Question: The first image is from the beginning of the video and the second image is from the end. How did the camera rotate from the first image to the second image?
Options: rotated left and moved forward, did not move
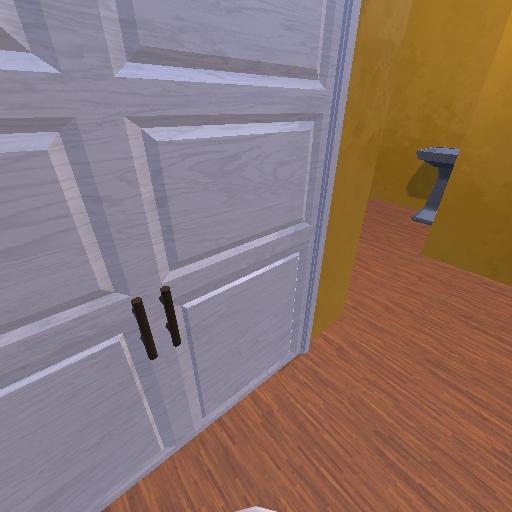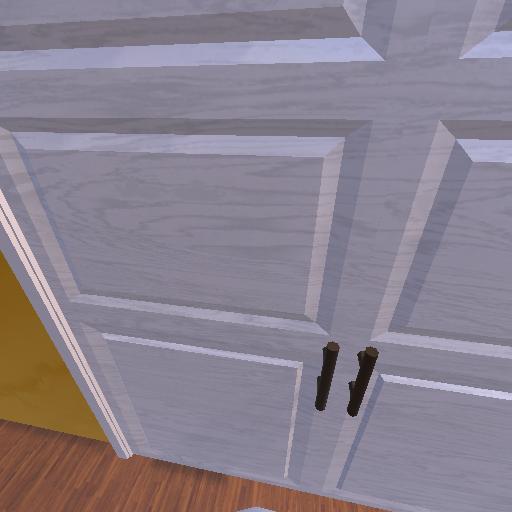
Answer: rotated left and moved forward